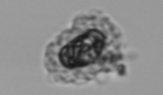
Label: Emiliania_huxleyi